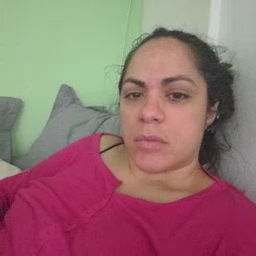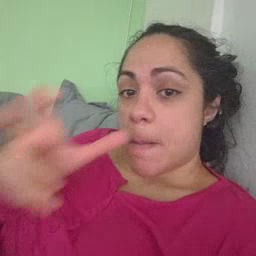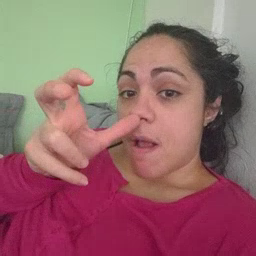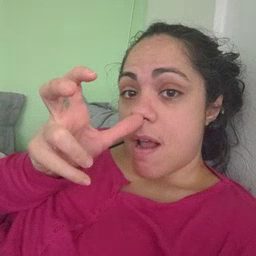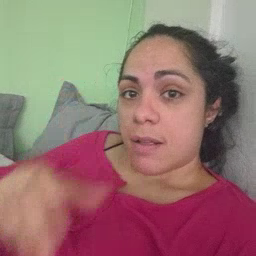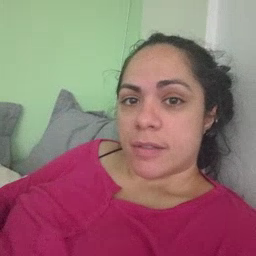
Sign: bug